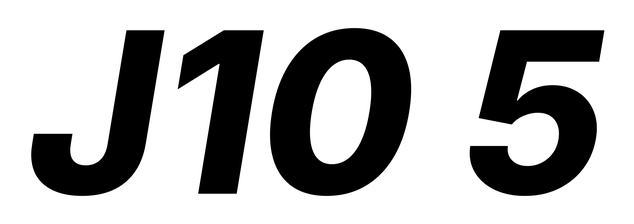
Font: Inter-Italic_ExtraBold_Italic